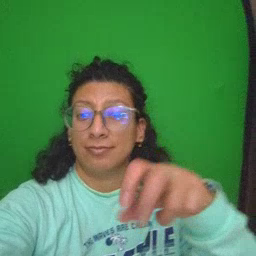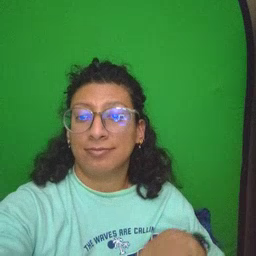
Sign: ride